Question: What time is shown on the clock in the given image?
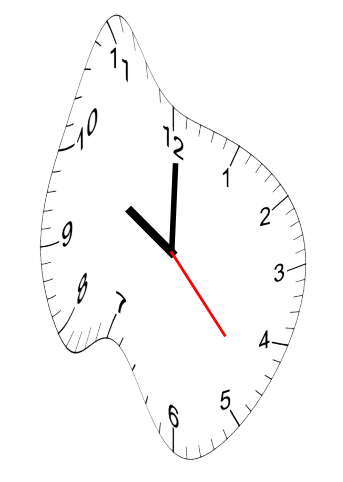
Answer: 10:00:23